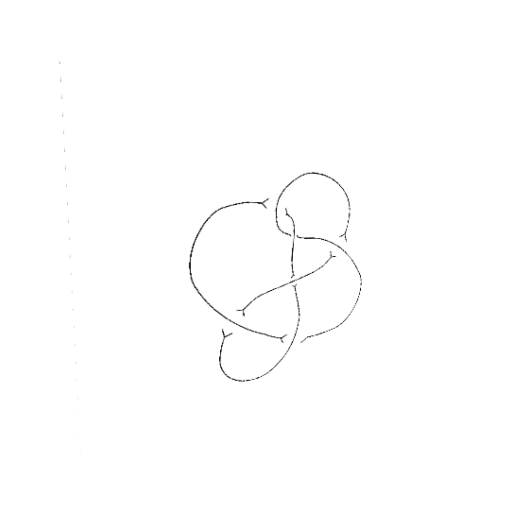
Crossing number: 6